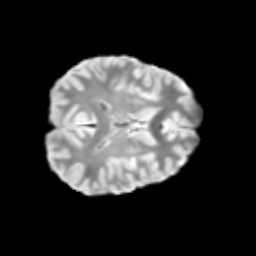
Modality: T2w
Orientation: axial
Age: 11
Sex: male
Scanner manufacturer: siemens
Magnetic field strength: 3 T
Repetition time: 3.8 s
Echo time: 0.07 s